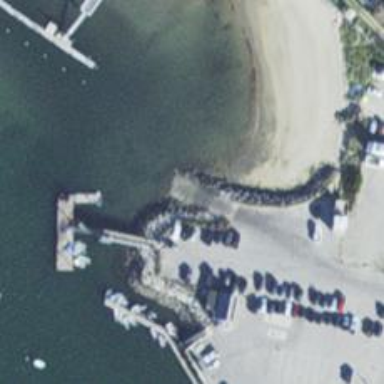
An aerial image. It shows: Slipway on leisure land.